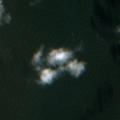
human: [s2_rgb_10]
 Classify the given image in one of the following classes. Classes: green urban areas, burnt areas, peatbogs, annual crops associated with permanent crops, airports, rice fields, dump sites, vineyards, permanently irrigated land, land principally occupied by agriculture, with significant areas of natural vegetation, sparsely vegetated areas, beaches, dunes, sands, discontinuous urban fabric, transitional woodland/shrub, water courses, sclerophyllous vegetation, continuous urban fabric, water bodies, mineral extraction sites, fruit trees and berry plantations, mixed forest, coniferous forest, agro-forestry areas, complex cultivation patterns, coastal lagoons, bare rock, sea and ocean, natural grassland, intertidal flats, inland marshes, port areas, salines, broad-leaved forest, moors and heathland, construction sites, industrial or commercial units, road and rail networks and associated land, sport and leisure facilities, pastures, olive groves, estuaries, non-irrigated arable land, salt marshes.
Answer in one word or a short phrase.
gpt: sea and ocean